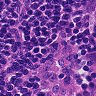
Metastatic tissue present: no